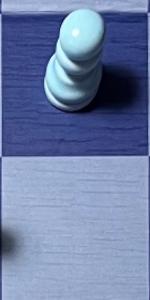
Label: Empty